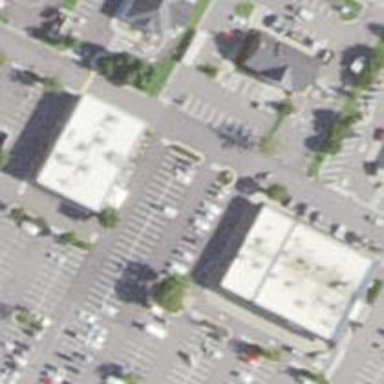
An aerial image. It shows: Retail building.